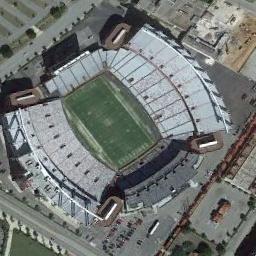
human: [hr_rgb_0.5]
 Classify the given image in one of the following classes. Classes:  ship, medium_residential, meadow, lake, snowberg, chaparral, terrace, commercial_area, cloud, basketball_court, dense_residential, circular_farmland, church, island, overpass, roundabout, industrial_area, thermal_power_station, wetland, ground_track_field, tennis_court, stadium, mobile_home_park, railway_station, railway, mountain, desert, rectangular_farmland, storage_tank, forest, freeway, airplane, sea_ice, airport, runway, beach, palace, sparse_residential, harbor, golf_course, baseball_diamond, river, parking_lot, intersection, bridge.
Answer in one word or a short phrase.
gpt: stadium